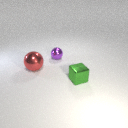
large red metal sphere behind small green metal cube